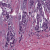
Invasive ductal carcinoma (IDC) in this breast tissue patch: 1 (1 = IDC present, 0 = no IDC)